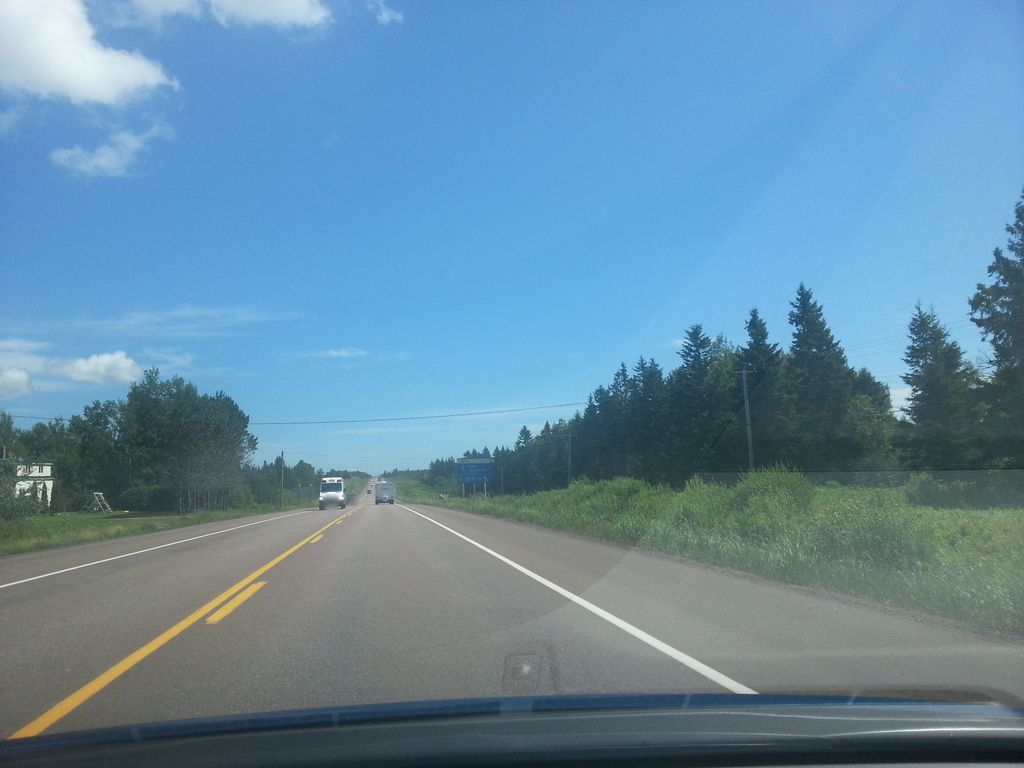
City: charlottetown